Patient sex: M
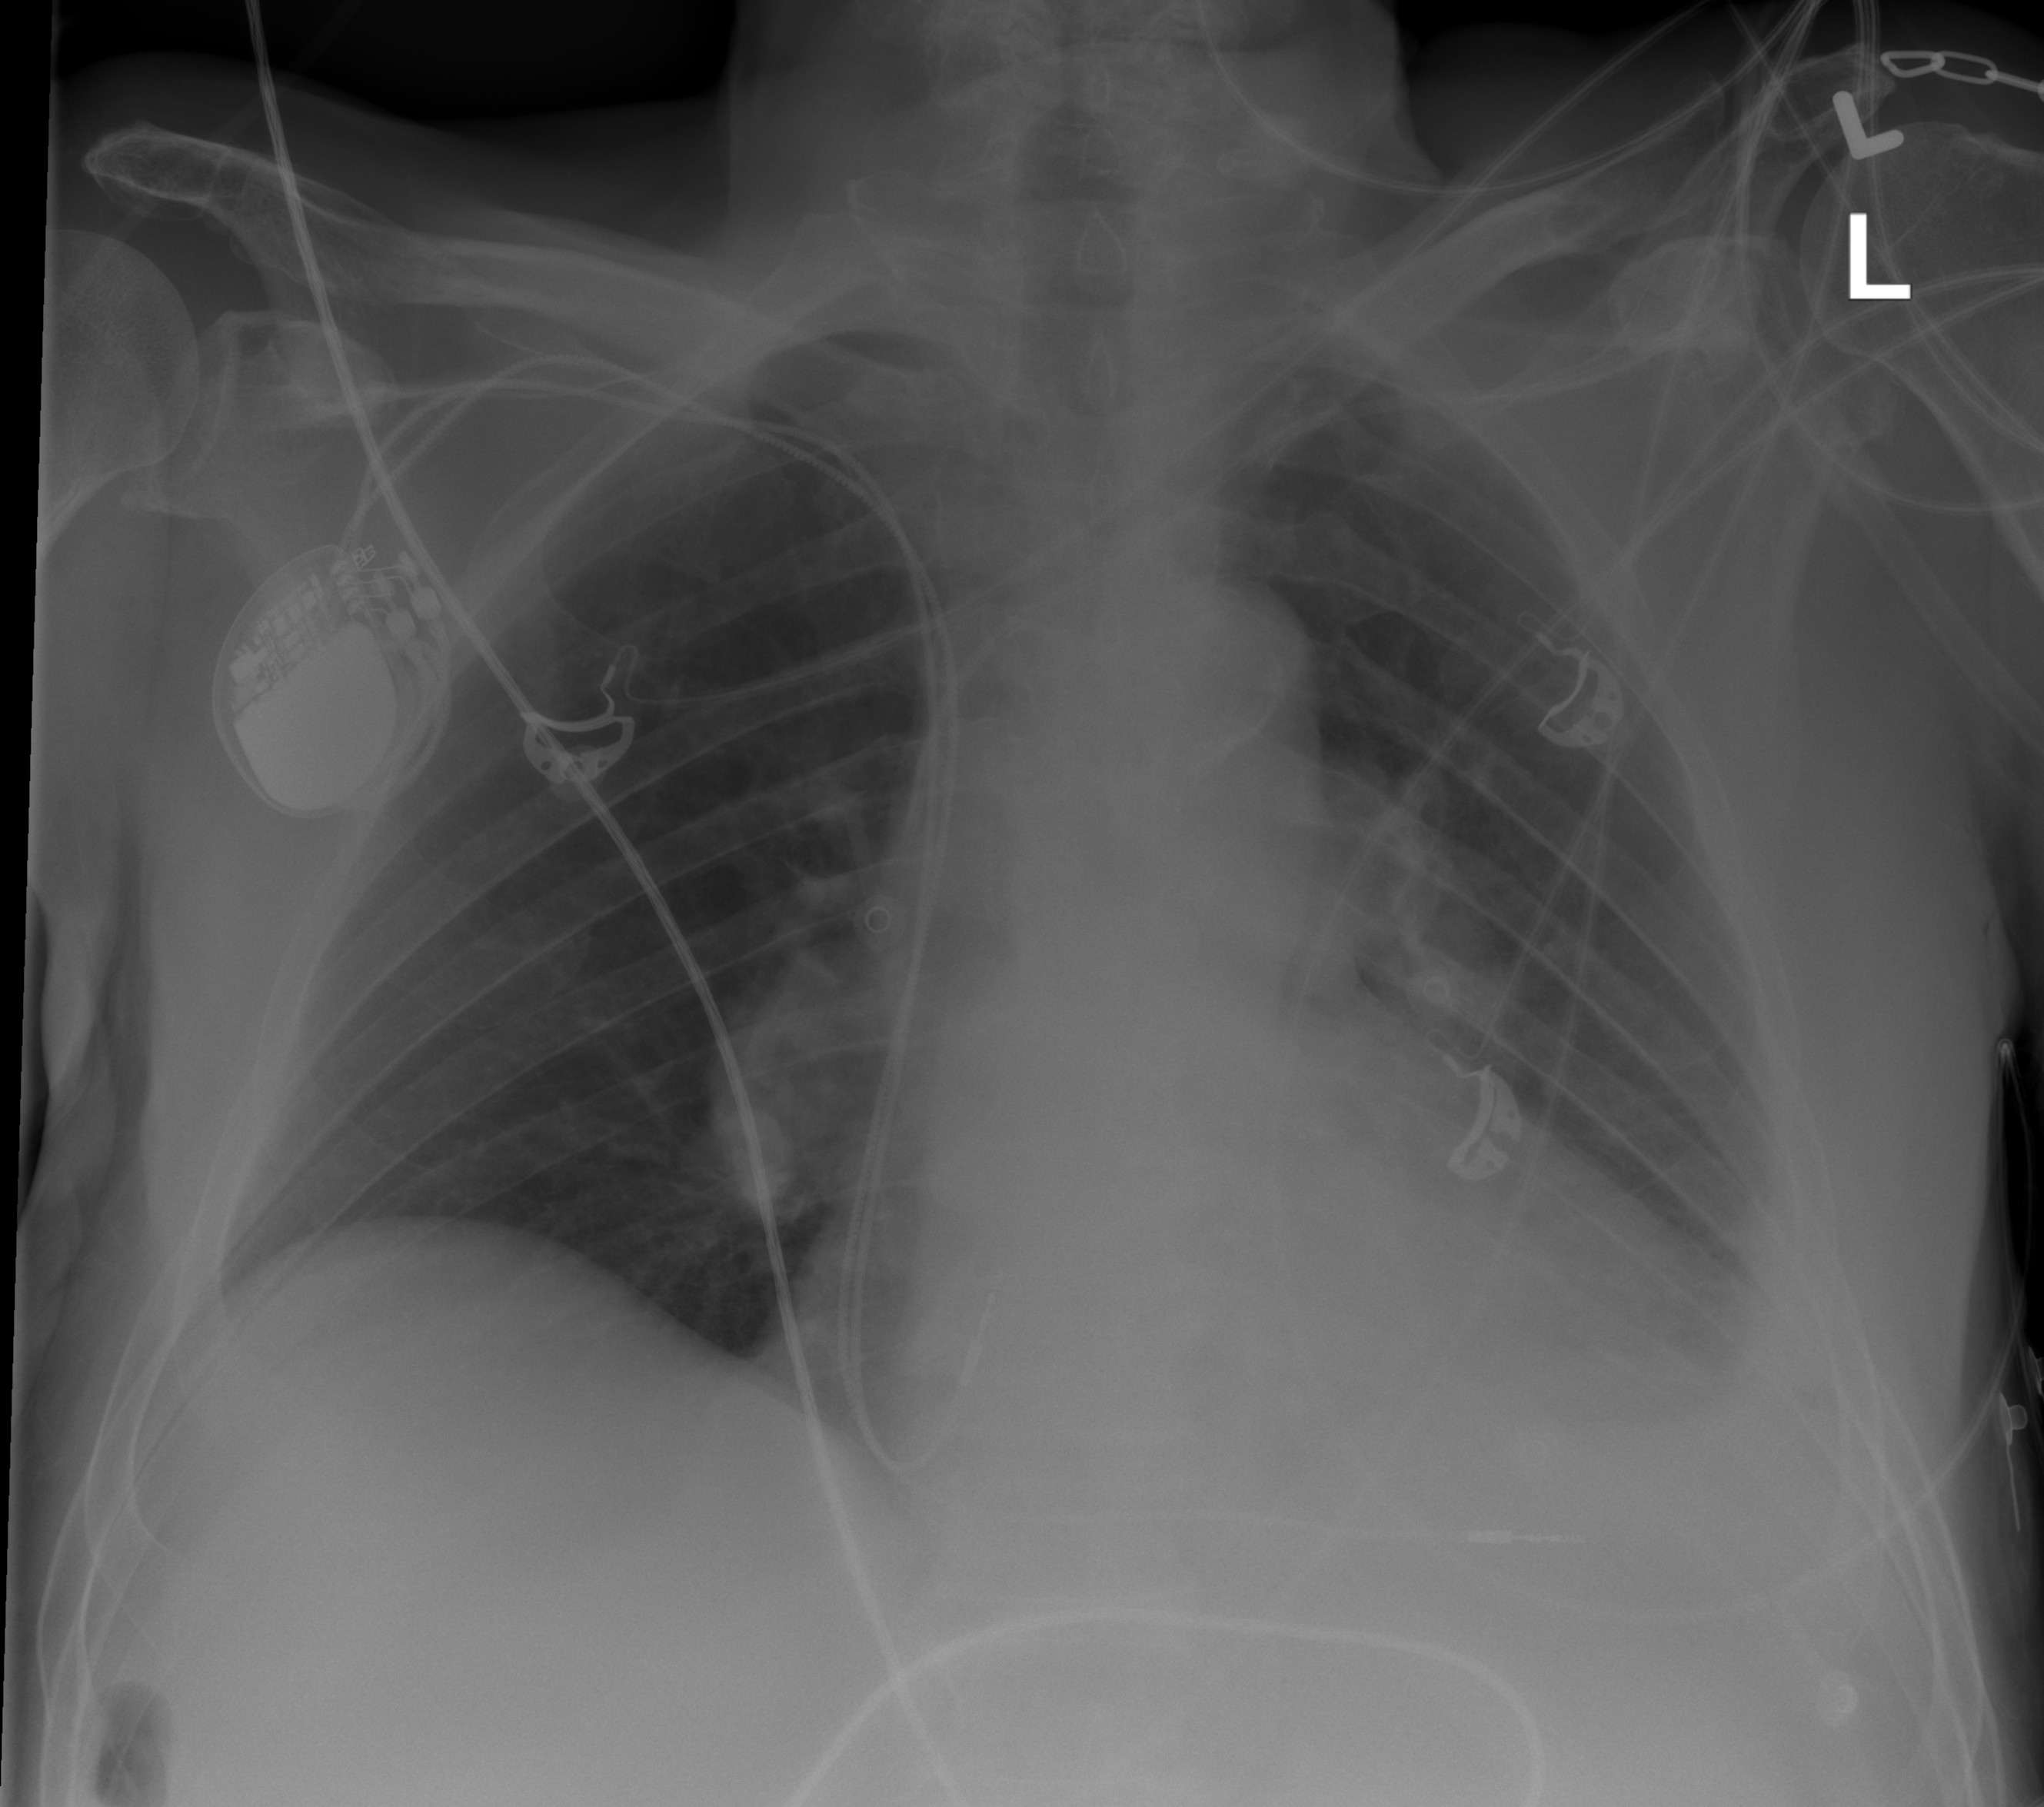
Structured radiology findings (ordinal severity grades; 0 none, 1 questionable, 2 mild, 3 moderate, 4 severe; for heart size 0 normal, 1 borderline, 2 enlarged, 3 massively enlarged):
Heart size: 2
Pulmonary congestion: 0
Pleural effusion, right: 0
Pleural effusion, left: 2
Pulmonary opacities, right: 0
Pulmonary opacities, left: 0
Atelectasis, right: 0
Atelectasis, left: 0